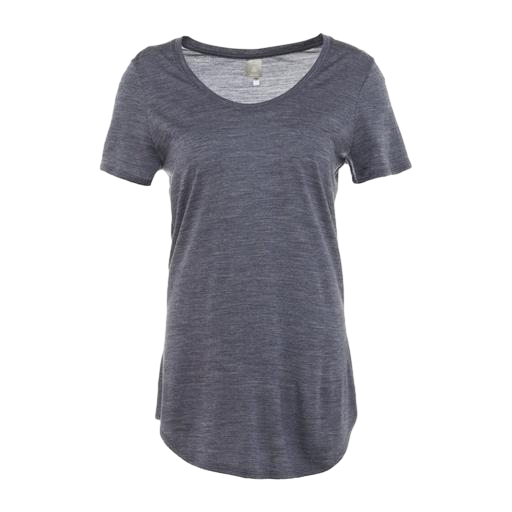
scoop-neck tee, longline t-shirt, blue scoop-neck tee, white background